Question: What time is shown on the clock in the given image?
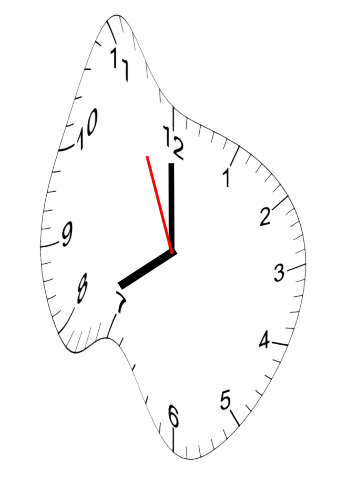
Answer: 07:59:56